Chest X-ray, PA view. Patient: 51 years old, sex M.
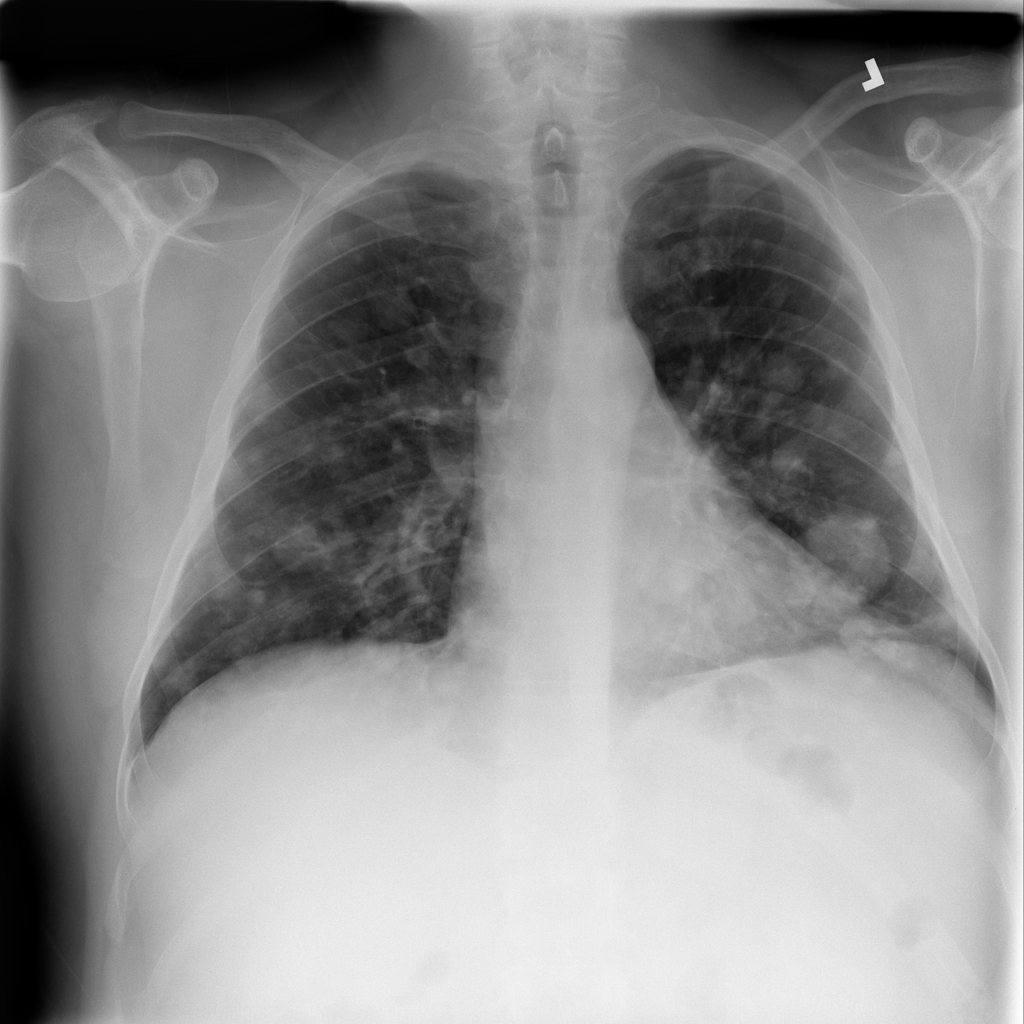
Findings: Mass, Nodule